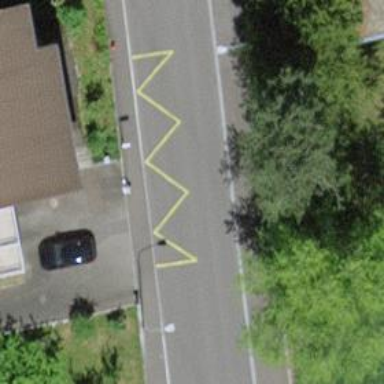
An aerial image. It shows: Bus stop with designated stop position for public transport.